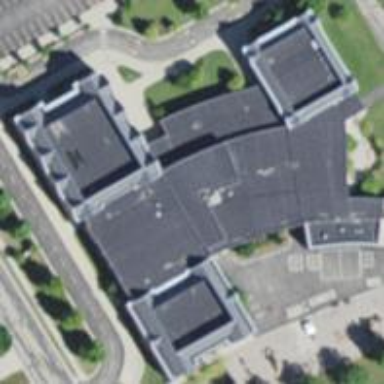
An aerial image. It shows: School building.